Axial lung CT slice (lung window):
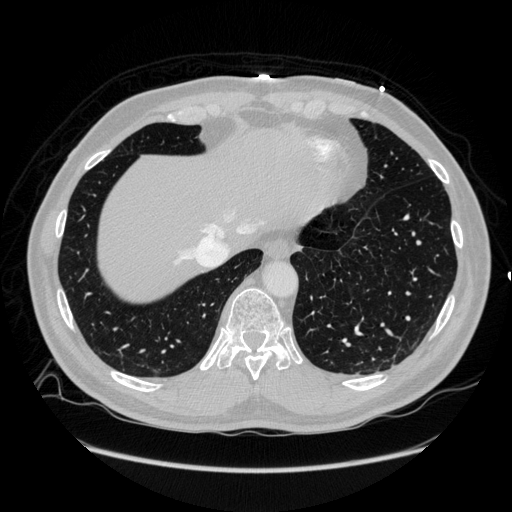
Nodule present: no